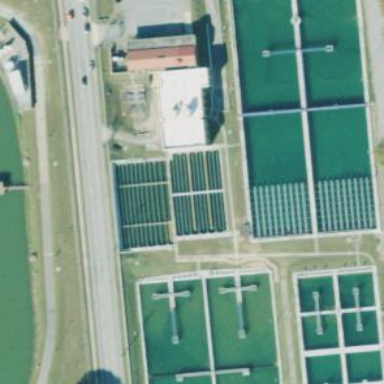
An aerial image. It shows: Body of wastewater.